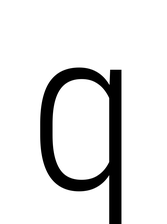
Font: Roboto_Condensed_Light